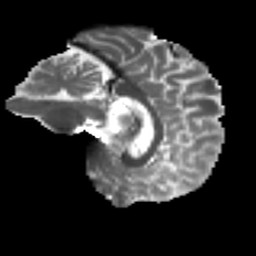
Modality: T2w
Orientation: sagittal
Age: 47
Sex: male
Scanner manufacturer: ge
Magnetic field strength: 3 T
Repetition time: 7.8 s
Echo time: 0.0609 s